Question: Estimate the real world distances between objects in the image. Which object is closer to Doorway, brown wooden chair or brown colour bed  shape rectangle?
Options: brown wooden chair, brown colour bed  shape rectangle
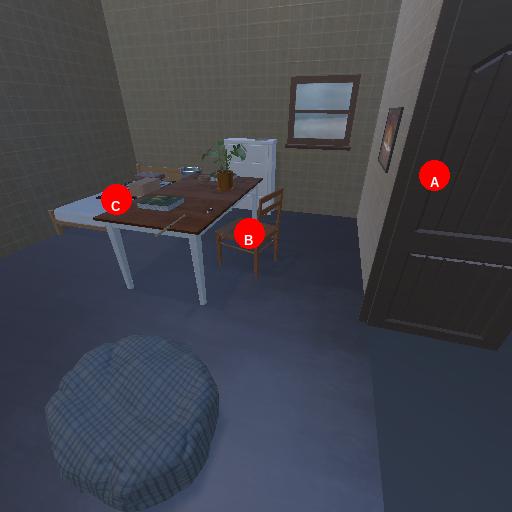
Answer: brown wooden chair